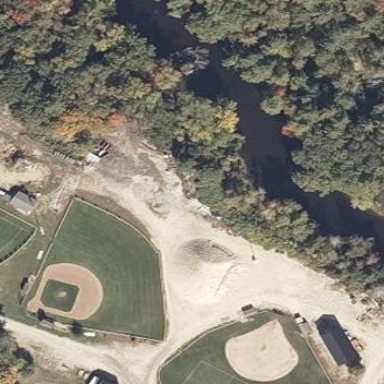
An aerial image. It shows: Baseball pitch for leisure land activities.